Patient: sex M, age 21
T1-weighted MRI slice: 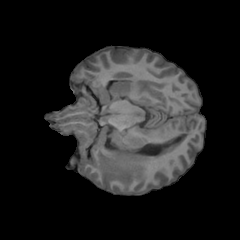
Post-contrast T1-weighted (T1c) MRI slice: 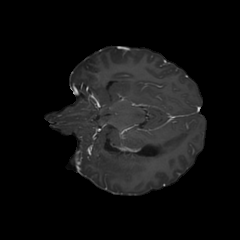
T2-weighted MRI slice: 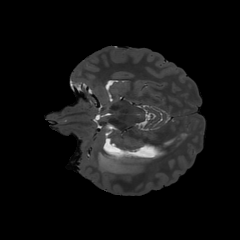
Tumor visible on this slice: yes
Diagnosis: Glioblastoma, IDH-wildtype
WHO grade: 4